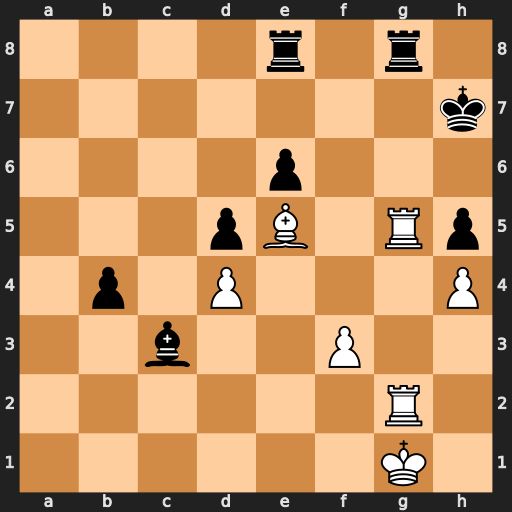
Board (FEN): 4r1r1/7k/4p3/3pB1Rp/1p1P3P/2b2P2/6R1/6K1
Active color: w
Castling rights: -
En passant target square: -
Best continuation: Rxh5#